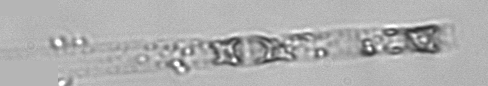
Label: Dactyliosolen_blavyanus